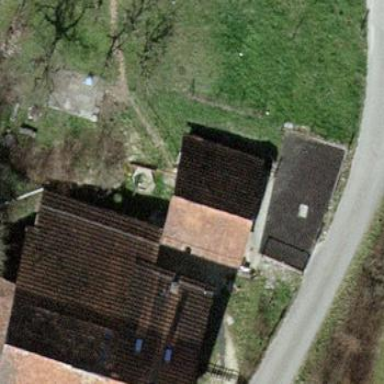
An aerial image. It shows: Shed.